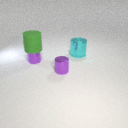
large cyan metal cylinder behind small purple metal cylinder